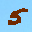
Label: 5